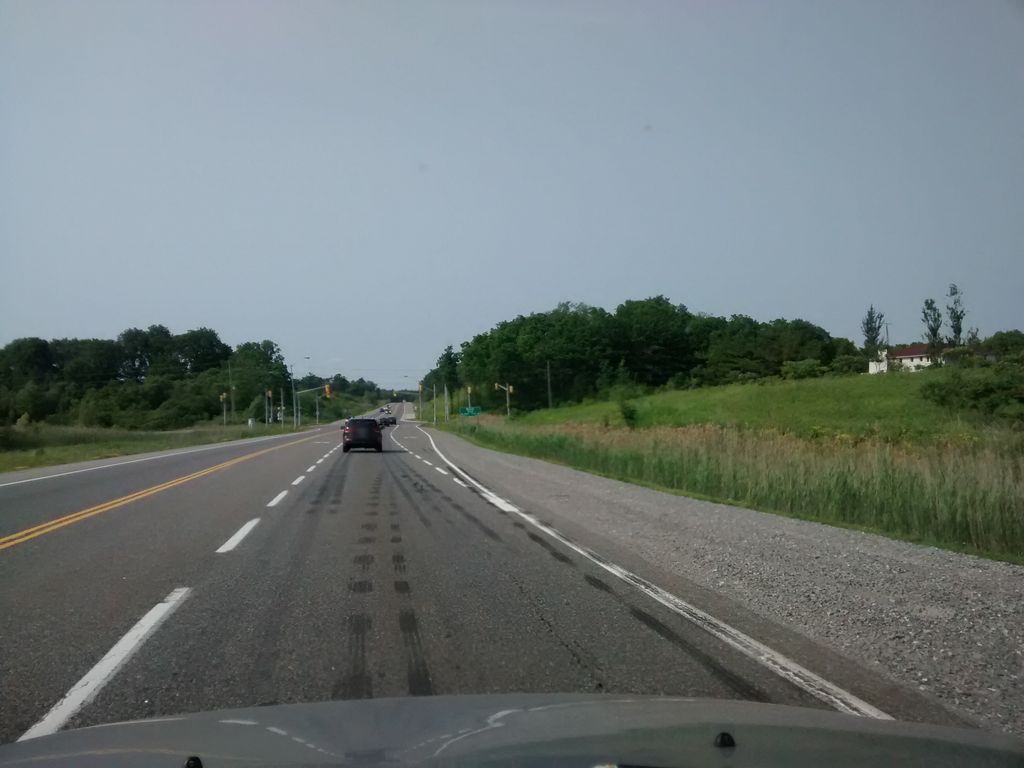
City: hamilton